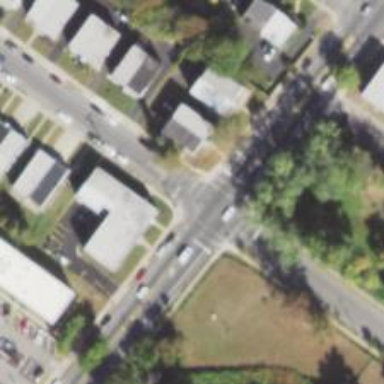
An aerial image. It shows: Marked crossing on footway.